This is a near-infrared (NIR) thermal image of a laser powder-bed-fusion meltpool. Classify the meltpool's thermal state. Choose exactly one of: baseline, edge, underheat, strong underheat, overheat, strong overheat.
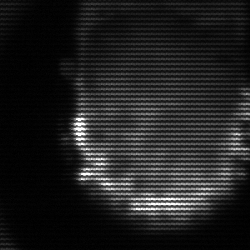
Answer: baseline